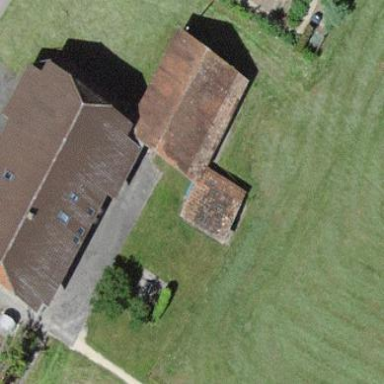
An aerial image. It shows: Farm building.